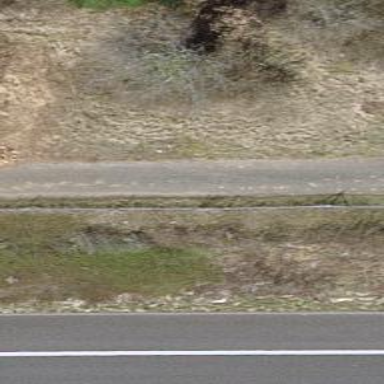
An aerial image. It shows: Well-maintained track road with grade 1 tracktype.